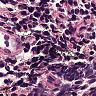
Metastatic tissue present: no